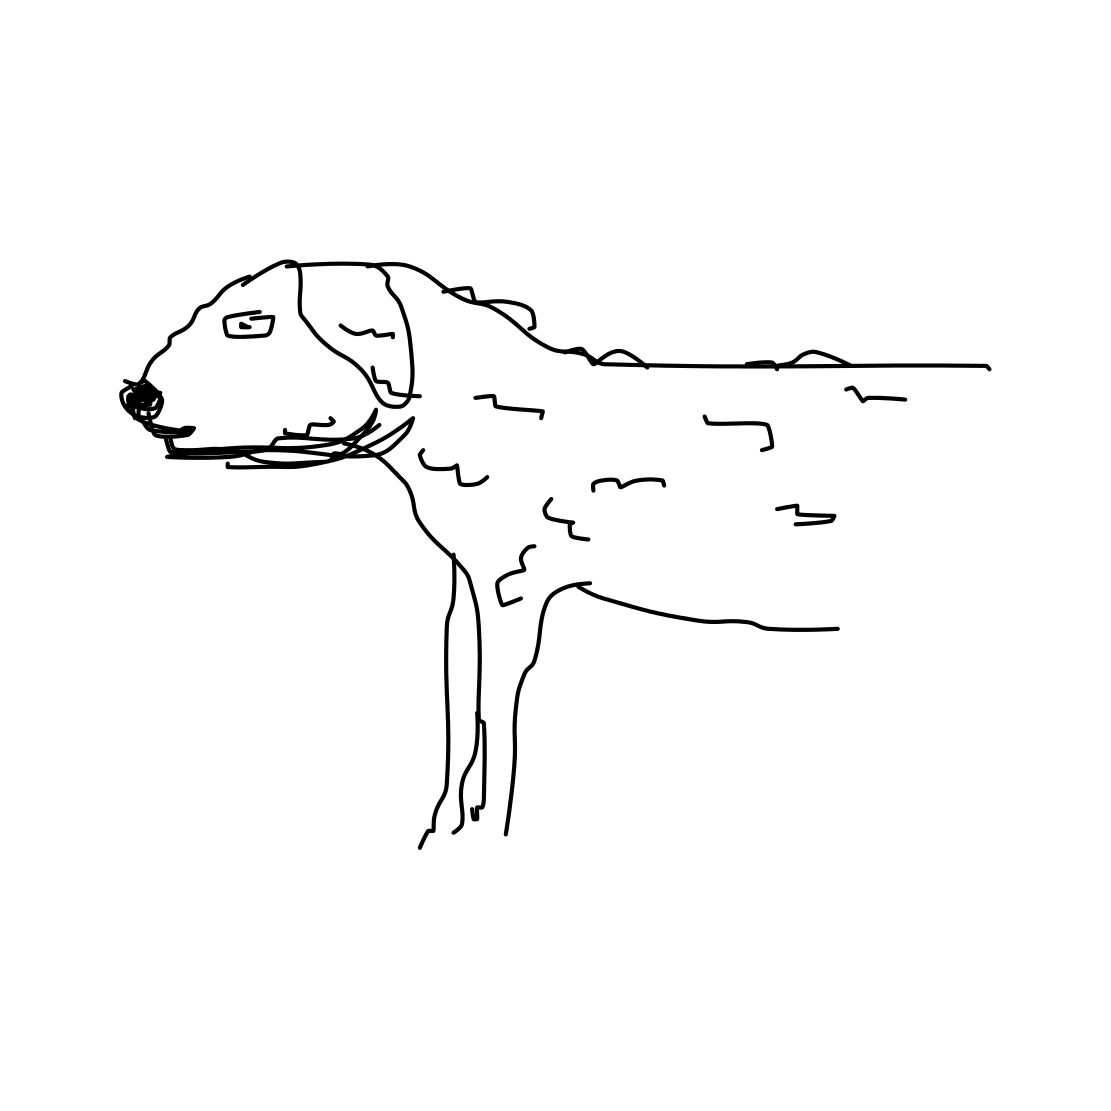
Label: sheep